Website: crate-barrel
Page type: delivery-shipping
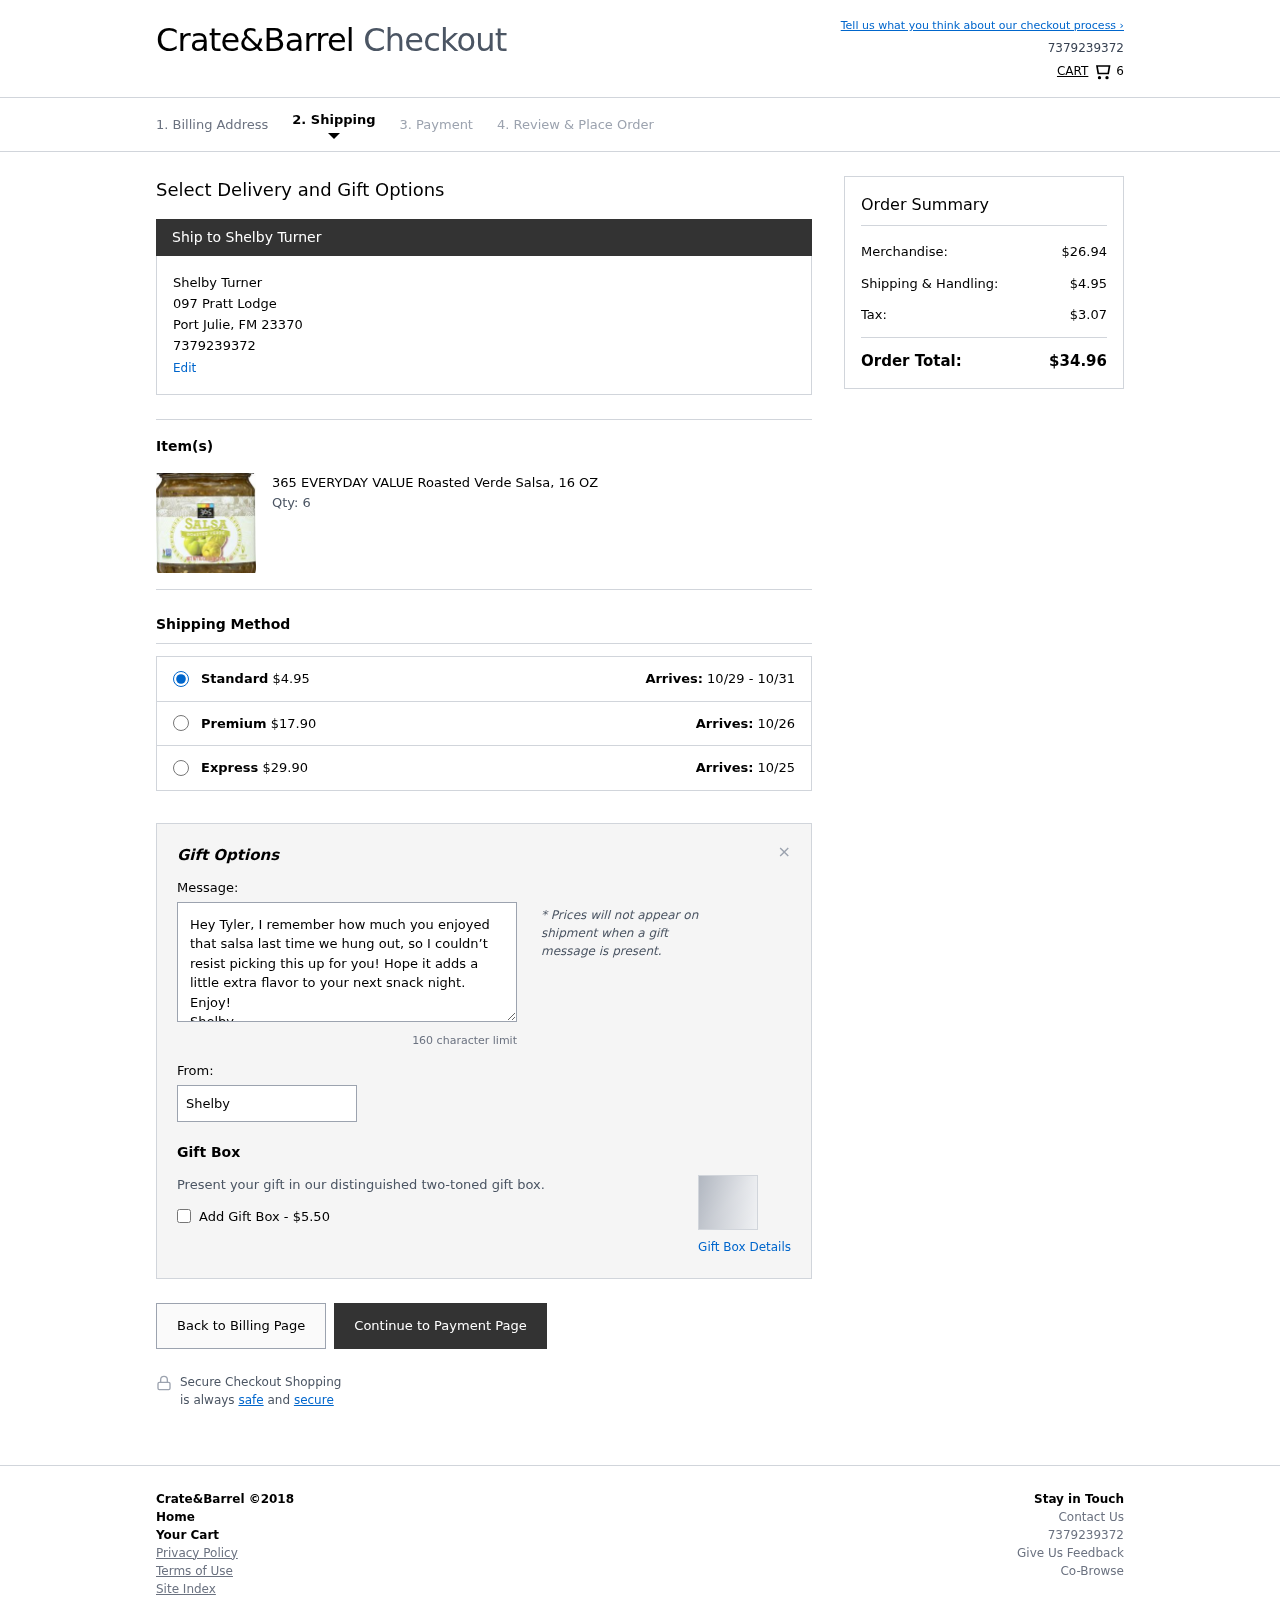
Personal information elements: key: PII_CITY
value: Port Julie
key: PII_FULLNAME
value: Shelby Turner
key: PII_PHONE
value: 7379239372
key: PII_POSTCODE
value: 23370
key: PII_STATE_ABBR
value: FM
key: PII_STREET
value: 097 Pratt Lodge
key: PII_FIRSTNAME
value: Shelby
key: PII_LASTNAME
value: Turner
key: PII_FULLNAME2
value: Shelby Turner
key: PII_FULLNAME3
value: Shelby Turner
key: PII_FIRSTNAME2
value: Shelby
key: PII_FIRSTNAME3
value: Shelby
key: PII_LASTNAME2
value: Turner
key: PII_LASTNAME3
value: Turner
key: PII_FIRSTNAME_DERIVED
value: Shelby
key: PII_LASTNAME_DERIVED
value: Turner
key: PII_FULLNAME_DERIVED
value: Shelby Turner
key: PII_NAME_FULL_DERIVED
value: Shelby Turner
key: PII_PHONE_LINE
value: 9372
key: PII_PHONE_SUFFIX
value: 9372
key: PII_PHONE2
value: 7379239372
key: PII_PHONE3
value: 7379239372
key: PII_PHONE_NUMERIC
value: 7379239372
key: PII_PHONE_LINE_NUMERIC
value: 9372
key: PII_PHONE_SUFFIX_NUMERIC
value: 9372
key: PII_PHONE2_NUMERIC
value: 7379239372
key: PII_PHONE3_NUMERIC
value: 7379239372
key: PII_PHONE_DIGITS
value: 7379239372
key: PII_PHONE_LAST4
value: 9372
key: PII_GIFT_MESSAGE
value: Hey Tyler, I remember how much you enjoyed that salsa last time we hung out, so I couldn’t resist picking this up for you! Hope it adds a little extra flavor to your next snack night. Enjoy!
Shelby
Product elements: key: PRODUCT1_NAME
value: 365 EVERYDAY VALUE Roasted Verde Salsa, 16 OZ
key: PRODUCT1_QUANTITY
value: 6
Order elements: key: ORDER_NUM_ITEMS
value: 6
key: ORDER_SHIPPING_COST
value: $4.95
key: ORDER_DELIVERY_DATE
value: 10/29 - 10/31
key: PREMIUM_SHIPPING_COST
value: $17.90
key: PREMIUM_DELIVERY_DATE
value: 10/26
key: EXPRESS_SHIPPING_COST
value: $29.90
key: EXPRESS_DELIVERY_DATE
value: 10/25
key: ORDER_SUBTOTAL
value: $26.94
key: ORDER_SHIPPING_COST2
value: $4.95
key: ORDER_TAX
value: $3.07
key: ORDER_TOTAL
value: $34.96